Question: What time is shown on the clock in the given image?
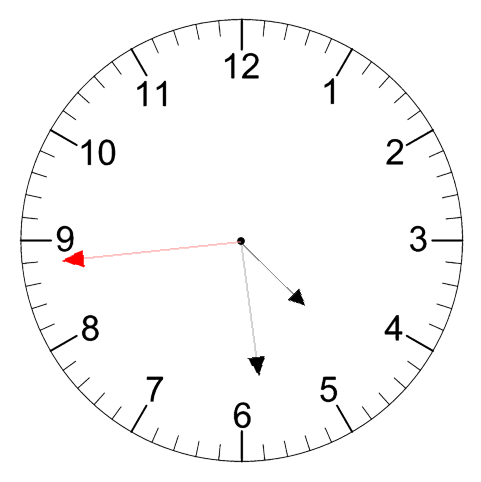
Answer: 04:28:44